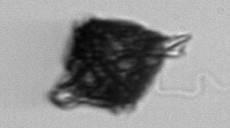
Label: Gonyaulax